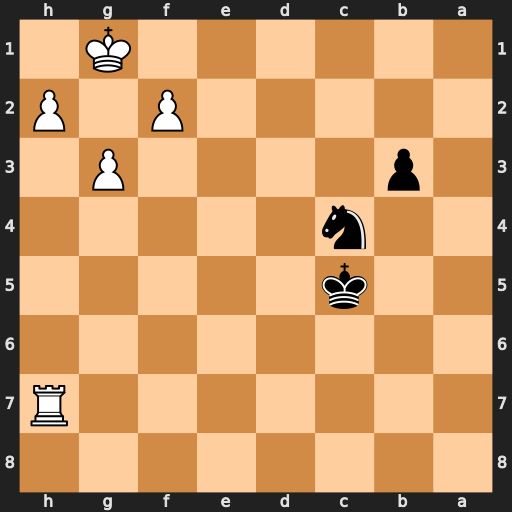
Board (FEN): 8/7R/8/2k5/2n5/1p4P1/5P1P/6K1
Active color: b
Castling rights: -
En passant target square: -
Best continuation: b2 Rc7+ Kb5 Rb7+ Nb6